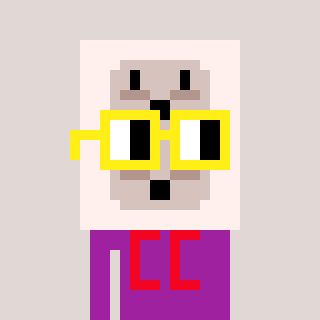
a pixel art character with square yellow glasses, a outlet-shaped head and a magenta-colored body on a warm background